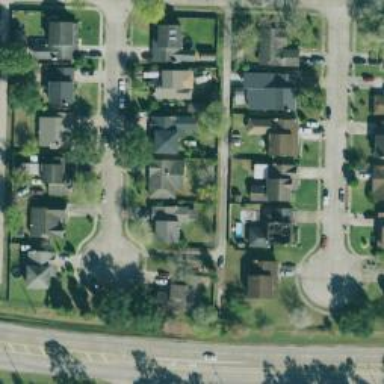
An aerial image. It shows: Alley classified as service road.